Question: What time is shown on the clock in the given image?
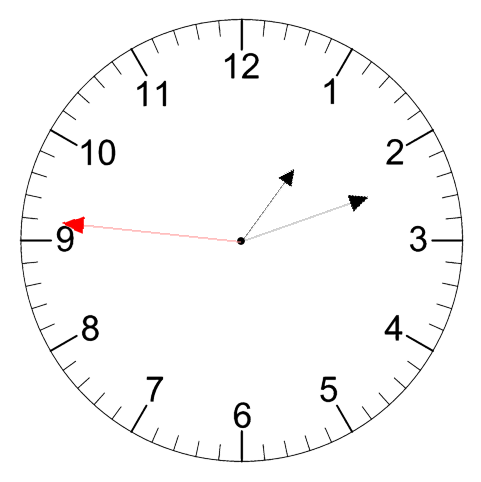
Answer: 01:11:46